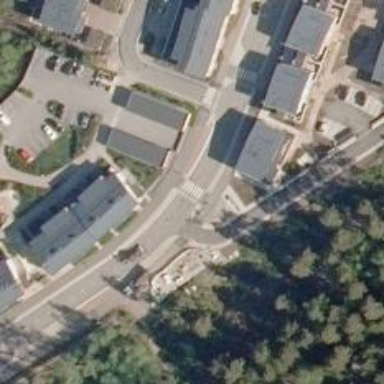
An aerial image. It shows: Asphalt cycleway.